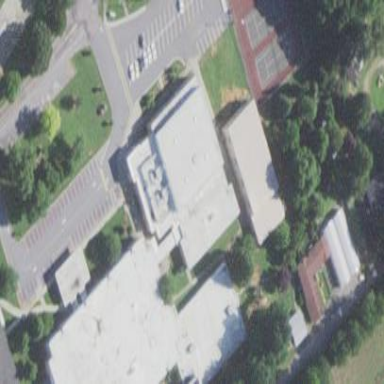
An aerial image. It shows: School building.